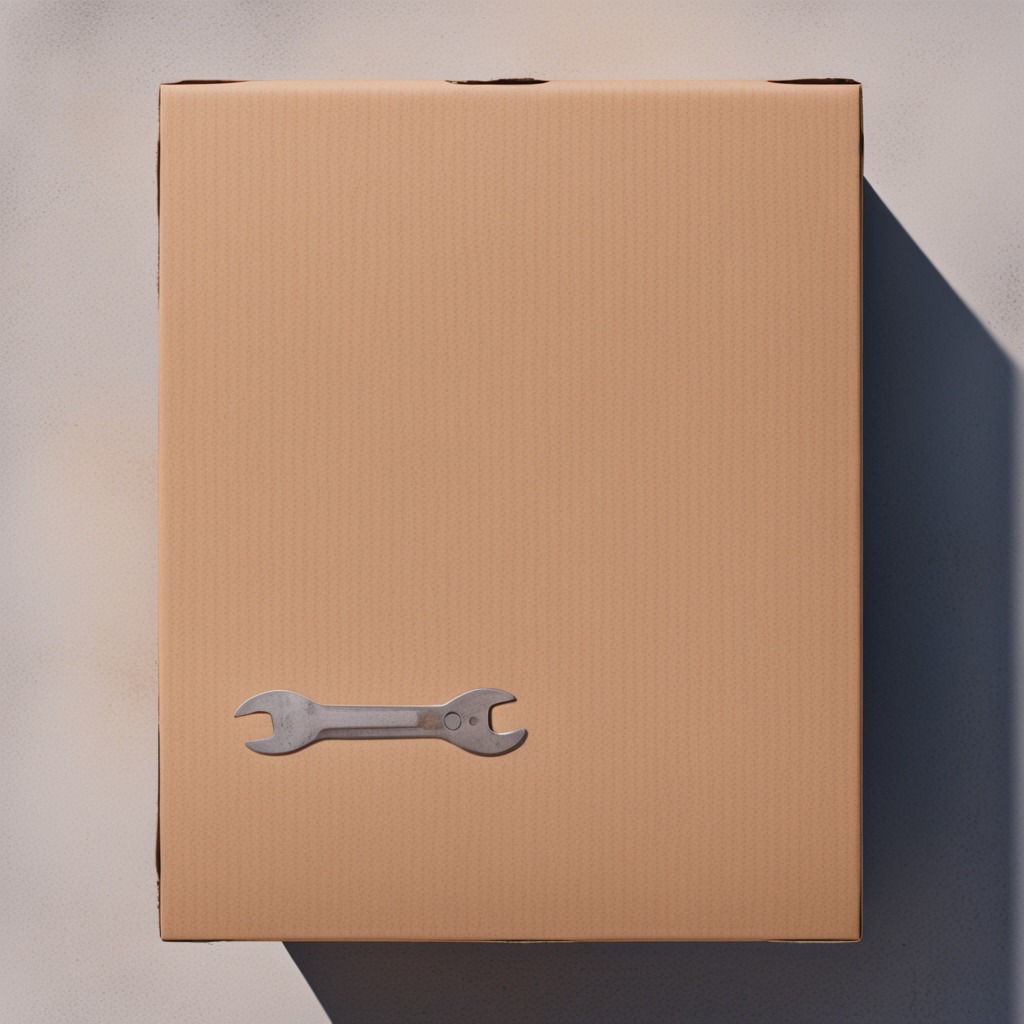
An wrench lies on a clean dry cardboard box surface in an outdoor workshop during daytime bright natural light soft shadows slightly creased but